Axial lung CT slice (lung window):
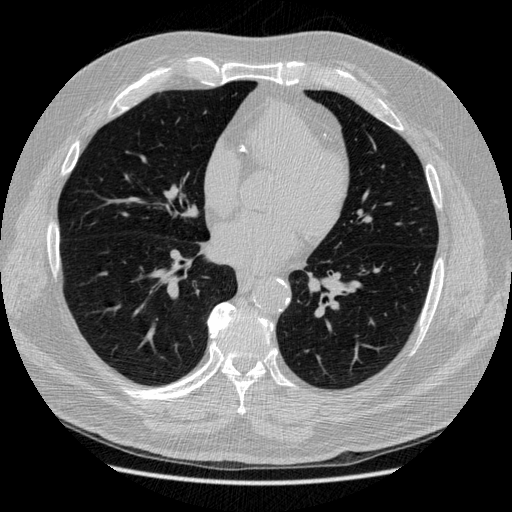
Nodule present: no